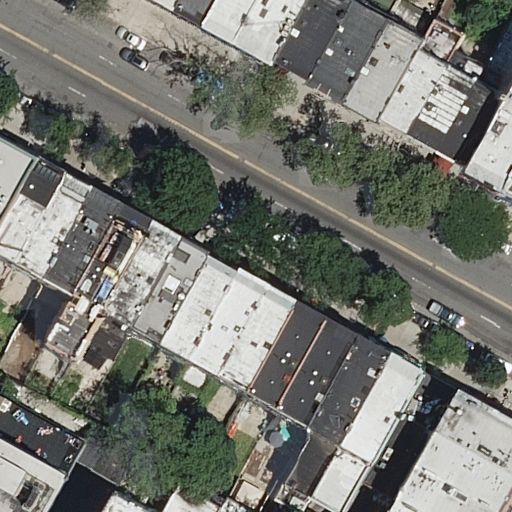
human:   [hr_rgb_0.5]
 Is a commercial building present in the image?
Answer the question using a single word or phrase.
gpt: no

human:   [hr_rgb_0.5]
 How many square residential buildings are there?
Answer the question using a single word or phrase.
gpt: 0

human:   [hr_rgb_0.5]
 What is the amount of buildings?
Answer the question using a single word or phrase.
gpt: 34

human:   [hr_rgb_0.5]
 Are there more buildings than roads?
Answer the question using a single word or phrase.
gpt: yes

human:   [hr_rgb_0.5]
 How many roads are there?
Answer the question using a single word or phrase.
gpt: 1

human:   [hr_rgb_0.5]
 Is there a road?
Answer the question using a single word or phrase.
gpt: yes

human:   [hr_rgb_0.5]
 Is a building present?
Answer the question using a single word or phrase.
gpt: yes

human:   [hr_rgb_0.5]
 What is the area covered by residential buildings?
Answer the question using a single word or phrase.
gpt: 5037m2

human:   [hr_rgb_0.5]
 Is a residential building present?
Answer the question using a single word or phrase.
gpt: yes

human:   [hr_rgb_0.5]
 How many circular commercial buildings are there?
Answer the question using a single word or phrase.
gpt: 0

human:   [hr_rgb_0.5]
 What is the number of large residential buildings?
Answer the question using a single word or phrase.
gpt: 0

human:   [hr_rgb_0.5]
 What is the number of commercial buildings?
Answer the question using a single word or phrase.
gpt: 0

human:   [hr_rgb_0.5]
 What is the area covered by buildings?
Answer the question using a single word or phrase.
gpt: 5037m2

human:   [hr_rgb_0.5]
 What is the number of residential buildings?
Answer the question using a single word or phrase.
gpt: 34

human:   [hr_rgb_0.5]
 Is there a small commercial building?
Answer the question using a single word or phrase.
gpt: no

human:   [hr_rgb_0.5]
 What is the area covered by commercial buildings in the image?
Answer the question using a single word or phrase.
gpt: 0m2

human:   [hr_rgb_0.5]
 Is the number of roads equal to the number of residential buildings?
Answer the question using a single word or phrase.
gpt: no

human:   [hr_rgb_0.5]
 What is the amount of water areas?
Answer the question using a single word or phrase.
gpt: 0

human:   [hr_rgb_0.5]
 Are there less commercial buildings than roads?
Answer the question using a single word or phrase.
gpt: yes

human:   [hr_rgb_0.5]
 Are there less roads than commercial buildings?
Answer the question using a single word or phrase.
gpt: no

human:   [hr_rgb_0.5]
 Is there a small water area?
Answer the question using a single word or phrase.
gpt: no

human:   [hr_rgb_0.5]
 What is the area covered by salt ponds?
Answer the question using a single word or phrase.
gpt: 0m2

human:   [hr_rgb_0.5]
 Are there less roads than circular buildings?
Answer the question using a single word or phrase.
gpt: no

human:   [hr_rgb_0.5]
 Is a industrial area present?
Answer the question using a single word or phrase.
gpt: no

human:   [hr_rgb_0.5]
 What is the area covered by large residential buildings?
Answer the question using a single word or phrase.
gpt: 0m2

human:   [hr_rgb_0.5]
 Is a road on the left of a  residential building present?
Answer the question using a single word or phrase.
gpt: yes

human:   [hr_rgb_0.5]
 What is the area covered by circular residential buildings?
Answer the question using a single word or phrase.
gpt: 0m2

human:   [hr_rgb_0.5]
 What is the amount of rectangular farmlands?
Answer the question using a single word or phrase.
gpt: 0

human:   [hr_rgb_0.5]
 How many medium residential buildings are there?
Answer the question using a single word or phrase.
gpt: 23

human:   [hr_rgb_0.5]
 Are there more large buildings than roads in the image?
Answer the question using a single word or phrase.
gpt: no

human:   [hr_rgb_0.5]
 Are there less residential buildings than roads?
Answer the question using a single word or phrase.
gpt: no

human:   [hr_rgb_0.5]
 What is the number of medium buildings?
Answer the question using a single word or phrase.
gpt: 23

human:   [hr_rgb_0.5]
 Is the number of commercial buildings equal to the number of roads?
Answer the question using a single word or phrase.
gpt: no

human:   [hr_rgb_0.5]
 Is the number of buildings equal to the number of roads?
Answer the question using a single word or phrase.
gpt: no

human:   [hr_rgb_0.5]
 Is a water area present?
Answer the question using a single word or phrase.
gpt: no

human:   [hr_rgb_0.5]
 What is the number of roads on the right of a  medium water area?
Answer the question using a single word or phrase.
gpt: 0

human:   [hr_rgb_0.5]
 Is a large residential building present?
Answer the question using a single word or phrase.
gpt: no

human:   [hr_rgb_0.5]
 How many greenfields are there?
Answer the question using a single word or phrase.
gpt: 0

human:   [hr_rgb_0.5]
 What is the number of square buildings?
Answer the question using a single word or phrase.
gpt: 0

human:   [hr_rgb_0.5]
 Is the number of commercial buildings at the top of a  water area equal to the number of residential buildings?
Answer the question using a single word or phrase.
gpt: no

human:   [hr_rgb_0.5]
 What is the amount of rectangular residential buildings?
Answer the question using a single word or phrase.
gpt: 30

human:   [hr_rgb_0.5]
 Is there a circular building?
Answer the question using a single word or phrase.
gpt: no

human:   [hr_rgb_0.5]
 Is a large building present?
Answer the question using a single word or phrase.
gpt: no

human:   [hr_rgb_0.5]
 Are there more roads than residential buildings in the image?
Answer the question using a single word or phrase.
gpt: no

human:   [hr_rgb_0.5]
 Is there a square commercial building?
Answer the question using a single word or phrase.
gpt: no

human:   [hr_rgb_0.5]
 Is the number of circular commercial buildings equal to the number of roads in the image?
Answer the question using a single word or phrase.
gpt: no

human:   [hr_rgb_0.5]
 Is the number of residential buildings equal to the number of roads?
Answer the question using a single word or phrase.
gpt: no

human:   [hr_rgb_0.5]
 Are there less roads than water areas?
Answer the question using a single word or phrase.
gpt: no

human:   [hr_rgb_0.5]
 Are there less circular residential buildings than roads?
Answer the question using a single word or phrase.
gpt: yes

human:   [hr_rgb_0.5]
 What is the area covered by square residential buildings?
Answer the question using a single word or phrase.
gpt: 0m2

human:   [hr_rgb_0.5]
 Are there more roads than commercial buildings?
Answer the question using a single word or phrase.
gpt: yes

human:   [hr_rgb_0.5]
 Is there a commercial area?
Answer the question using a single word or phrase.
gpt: no

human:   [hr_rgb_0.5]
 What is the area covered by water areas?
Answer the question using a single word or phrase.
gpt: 0m2

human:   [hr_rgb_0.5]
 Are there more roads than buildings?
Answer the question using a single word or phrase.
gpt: no

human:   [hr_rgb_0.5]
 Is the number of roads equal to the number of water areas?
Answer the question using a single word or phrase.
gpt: no

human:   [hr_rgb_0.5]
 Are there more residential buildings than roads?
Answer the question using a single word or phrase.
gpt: yes

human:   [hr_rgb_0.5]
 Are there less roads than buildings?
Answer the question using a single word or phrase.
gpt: yes

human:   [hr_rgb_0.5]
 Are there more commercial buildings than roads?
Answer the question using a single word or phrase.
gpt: no

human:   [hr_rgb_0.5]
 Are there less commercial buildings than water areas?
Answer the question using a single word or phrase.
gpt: no

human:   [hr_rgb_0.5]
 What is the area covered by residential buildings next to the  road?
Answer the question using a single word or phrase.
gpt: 5037m2

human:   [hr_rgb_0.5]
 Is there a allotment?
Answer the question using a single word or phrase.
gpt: no

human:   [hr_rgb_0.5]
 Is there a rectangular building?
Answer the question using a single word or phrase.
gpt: yes

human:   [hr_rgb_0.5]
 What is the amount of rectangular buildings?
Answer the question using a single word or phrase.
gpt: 30

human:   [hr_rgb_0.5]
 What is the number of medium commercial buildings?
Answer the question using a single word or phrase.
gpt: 0